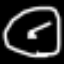
Label: clock